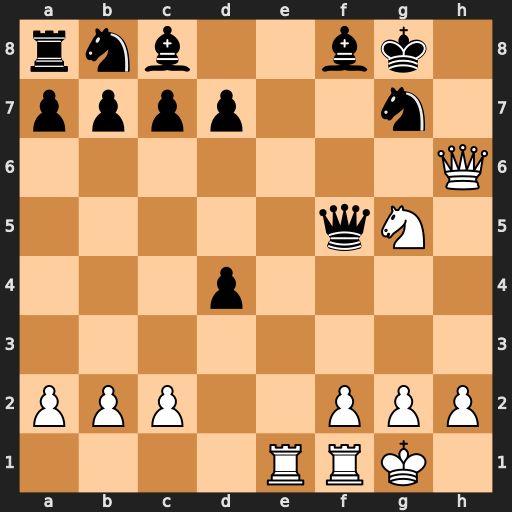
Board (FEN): rnb2bk1/pppp2n1/7Q/5qN1/3p4/8/PPP2PPP/4RRK1
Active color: w
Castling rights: -
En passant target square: -
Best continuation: Re5 Ne6 Qh4 Qg6 Nxe6 dxe6 Rg5 Kf7 Rxg6